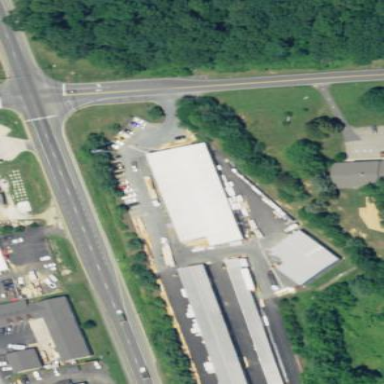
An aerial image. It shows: Building that is trade shop.